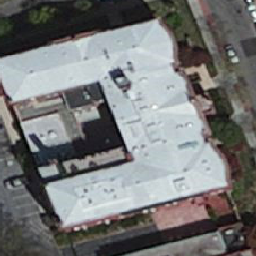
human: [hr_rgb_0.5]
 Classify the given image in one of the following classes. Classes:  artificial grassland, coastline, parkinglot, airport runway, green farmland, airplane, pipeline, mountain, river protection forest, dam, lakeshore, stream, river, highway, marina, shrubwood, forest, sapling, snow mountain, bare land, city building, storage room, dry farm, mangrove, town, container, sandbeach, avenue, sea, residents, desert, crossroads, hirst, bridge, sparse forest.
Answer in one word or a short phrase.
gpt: city building